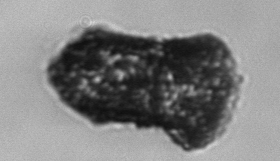
Label: Tintinnopsis